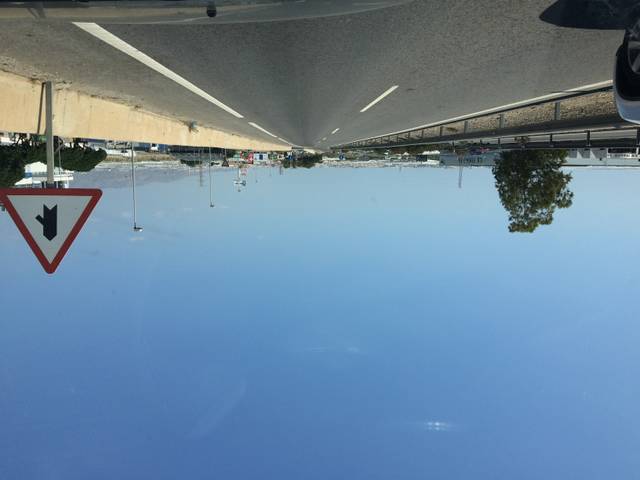
Region: Spain
Coordinates: 36.784, -2.751